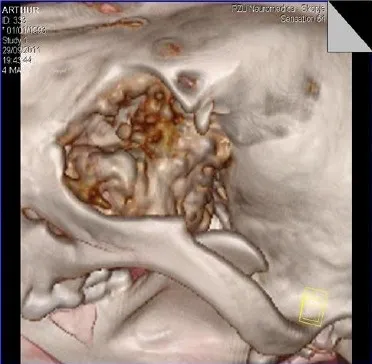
Reconsturction: neoplasia the bottom of the orbit.
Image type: radiology (ct)